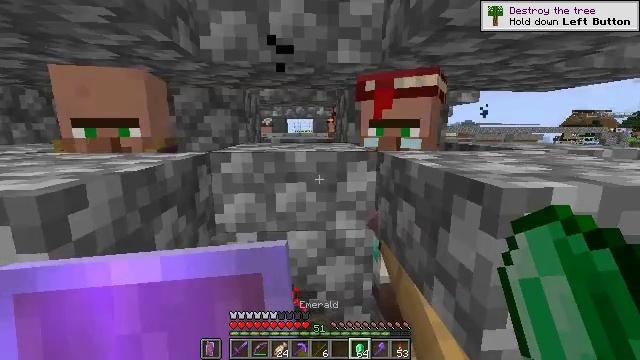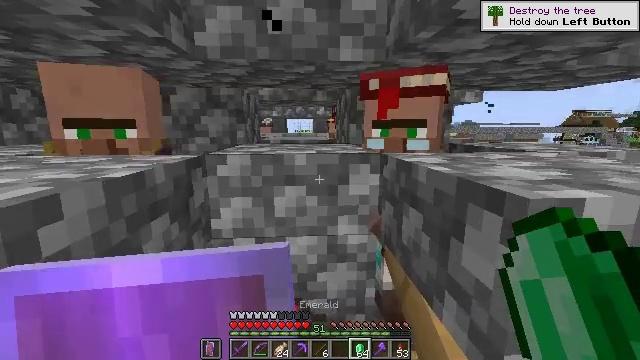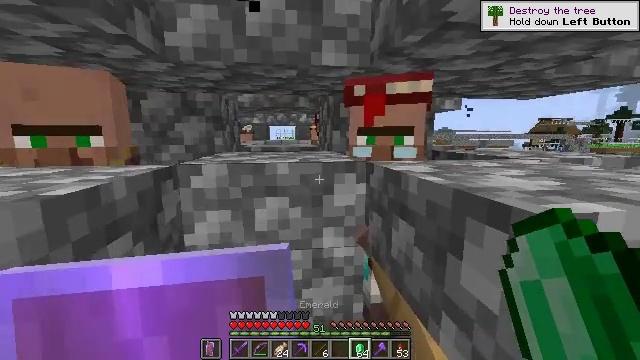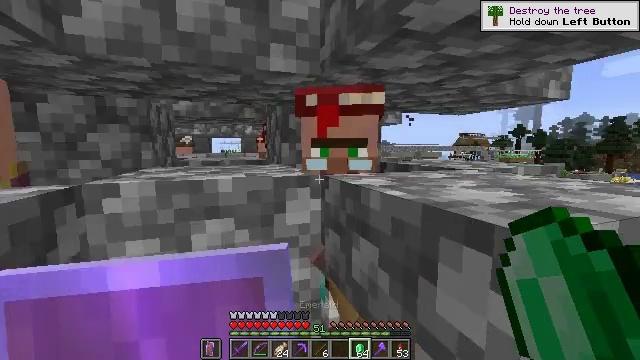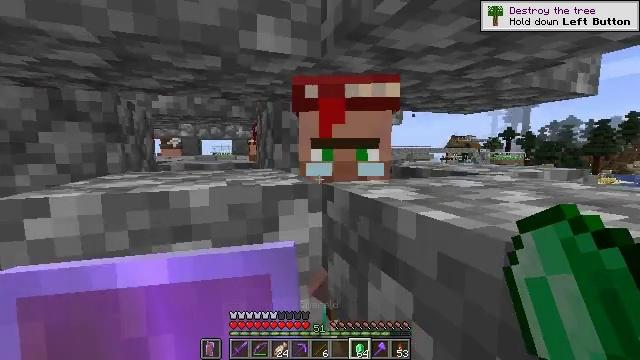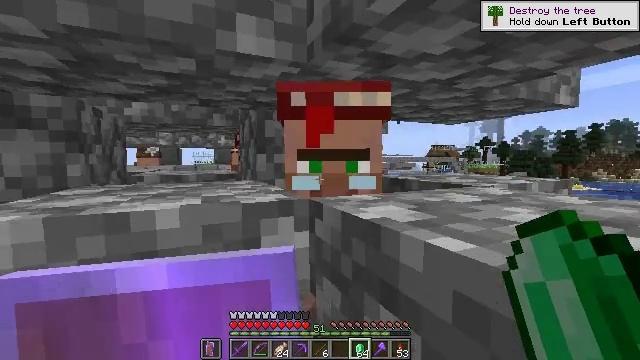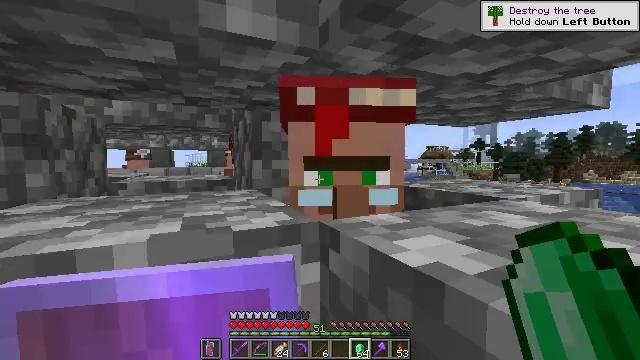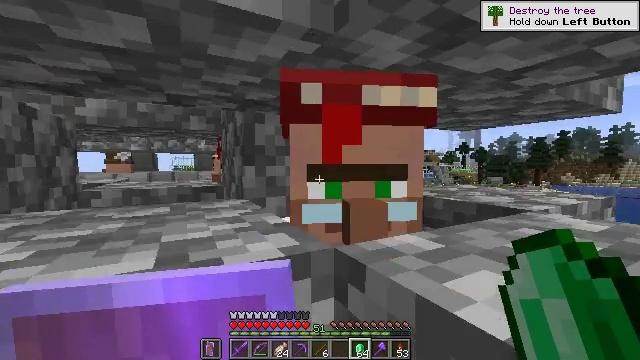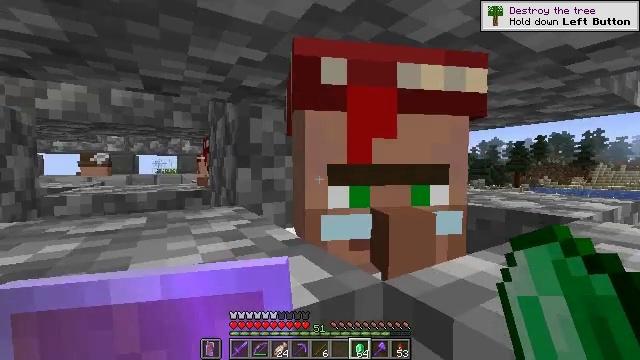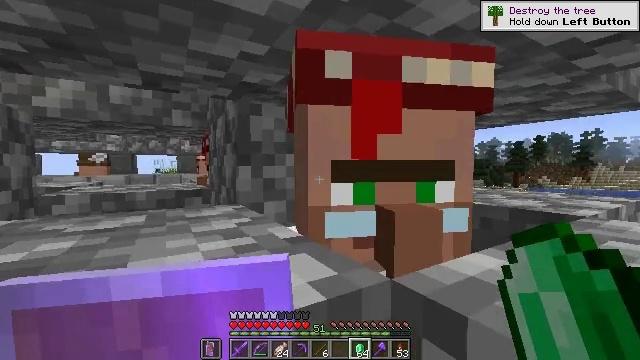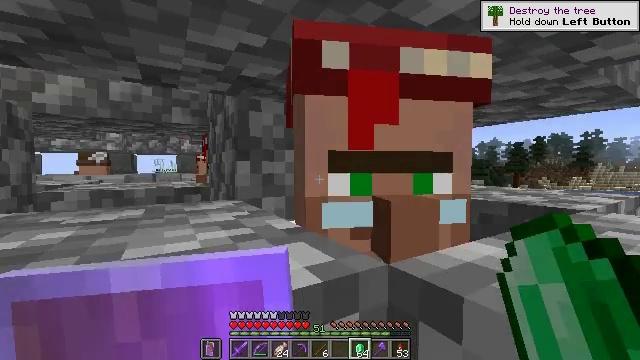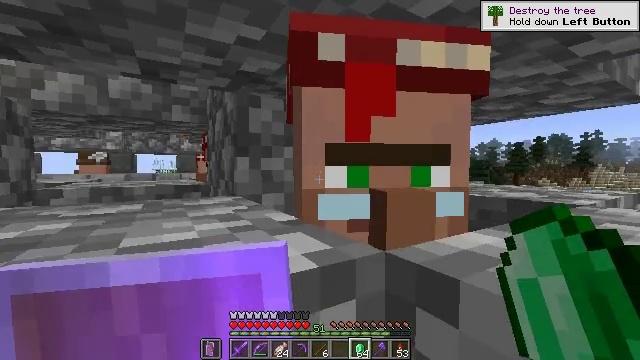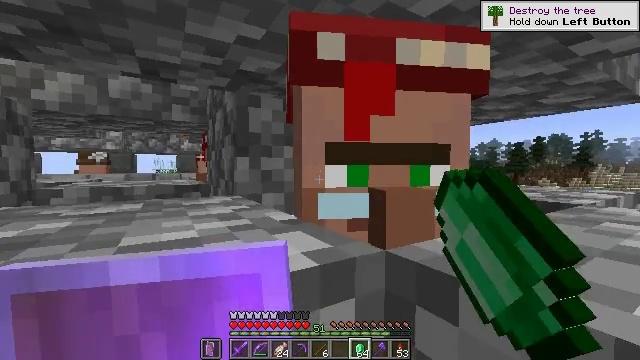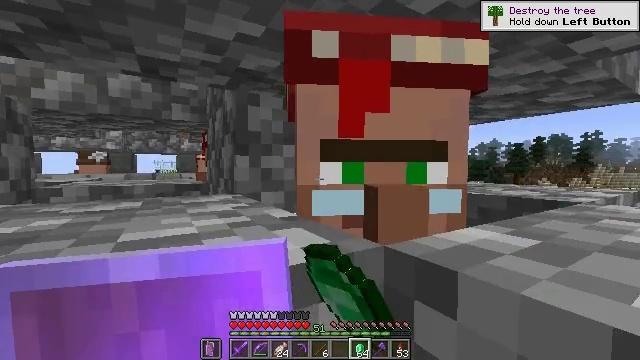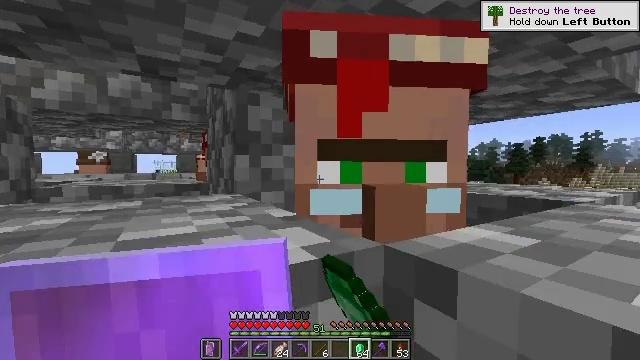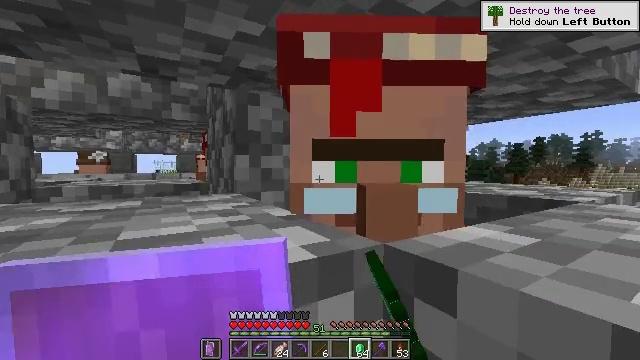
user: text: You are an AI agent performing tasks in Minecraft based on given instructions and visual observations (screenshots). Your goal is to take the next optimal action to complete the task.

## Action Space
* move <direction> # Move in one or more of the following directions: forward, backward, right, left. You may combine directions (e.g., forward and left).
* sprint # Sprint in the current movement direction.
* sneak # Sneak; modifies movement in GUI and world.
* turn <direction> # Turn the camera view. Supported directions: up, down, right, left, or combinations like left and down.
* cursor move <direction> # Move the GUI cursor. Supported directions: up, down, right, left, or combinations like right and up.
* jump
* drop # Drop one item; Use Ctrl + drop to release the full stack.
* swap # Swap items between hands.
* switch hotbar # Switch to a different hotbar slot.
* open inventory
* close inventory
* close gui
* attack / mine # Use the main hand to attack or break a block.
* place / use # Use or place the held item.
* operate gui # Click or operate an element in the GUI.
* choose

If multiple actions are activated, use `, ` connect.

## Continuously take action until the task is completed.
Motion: motion action
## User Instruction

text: Use a crafting table to make a lantern with a torch and iron nuggets.
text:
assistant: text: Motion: move forward
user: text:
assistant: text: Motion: move forward, turn right and up
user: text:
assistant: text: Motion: move forward, turn right and up
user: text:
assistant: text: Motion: move forward, turn right
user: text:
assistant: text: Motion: move forward, turn right and up
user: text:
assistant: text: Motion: move forward, turn right
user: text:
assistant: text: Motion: move forward, turn right
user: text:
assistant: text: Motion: move forward, turn right
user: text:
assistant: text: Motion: no_op
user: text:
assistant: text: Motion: no_op
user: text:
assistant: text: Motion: use / place
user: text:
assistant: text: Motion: use / place
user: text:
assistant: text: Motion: use / place
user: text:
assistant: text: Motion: no_op
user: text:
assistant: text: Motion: no_op
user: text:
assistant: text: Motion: no_op
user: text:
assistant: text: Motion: no_op
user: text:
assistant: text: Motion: no_op
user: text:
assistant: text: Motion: no_op
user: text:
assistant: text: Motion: no_op
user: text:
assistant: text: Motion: no_op
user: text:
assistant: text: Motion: turn left
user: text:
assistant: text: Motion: turn left
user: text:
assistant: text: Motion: turn left
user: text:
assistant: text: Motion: turn left and down
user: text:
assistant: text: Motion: no_op
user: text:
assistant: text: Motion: no_op
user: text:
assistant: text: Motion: no_op
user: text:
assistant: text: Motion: no_op
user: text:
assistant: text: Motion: no_op